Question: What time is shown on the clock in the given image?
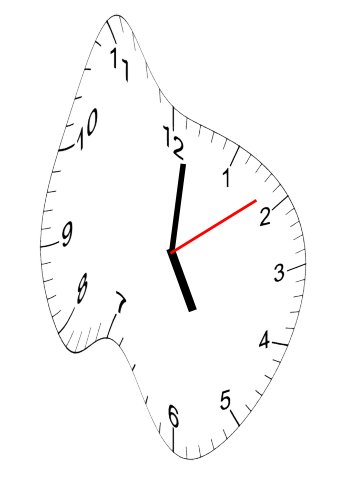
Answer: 05:01:09